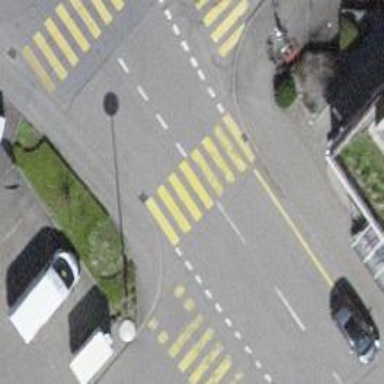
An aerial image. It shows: Pedestrian crossing with zebra markings on the footway.